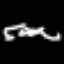
Label: squiggle